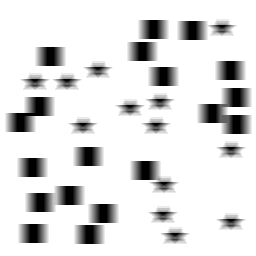
Squares: 19
Triangles: 0
Stars: 13
Total shapes: 32